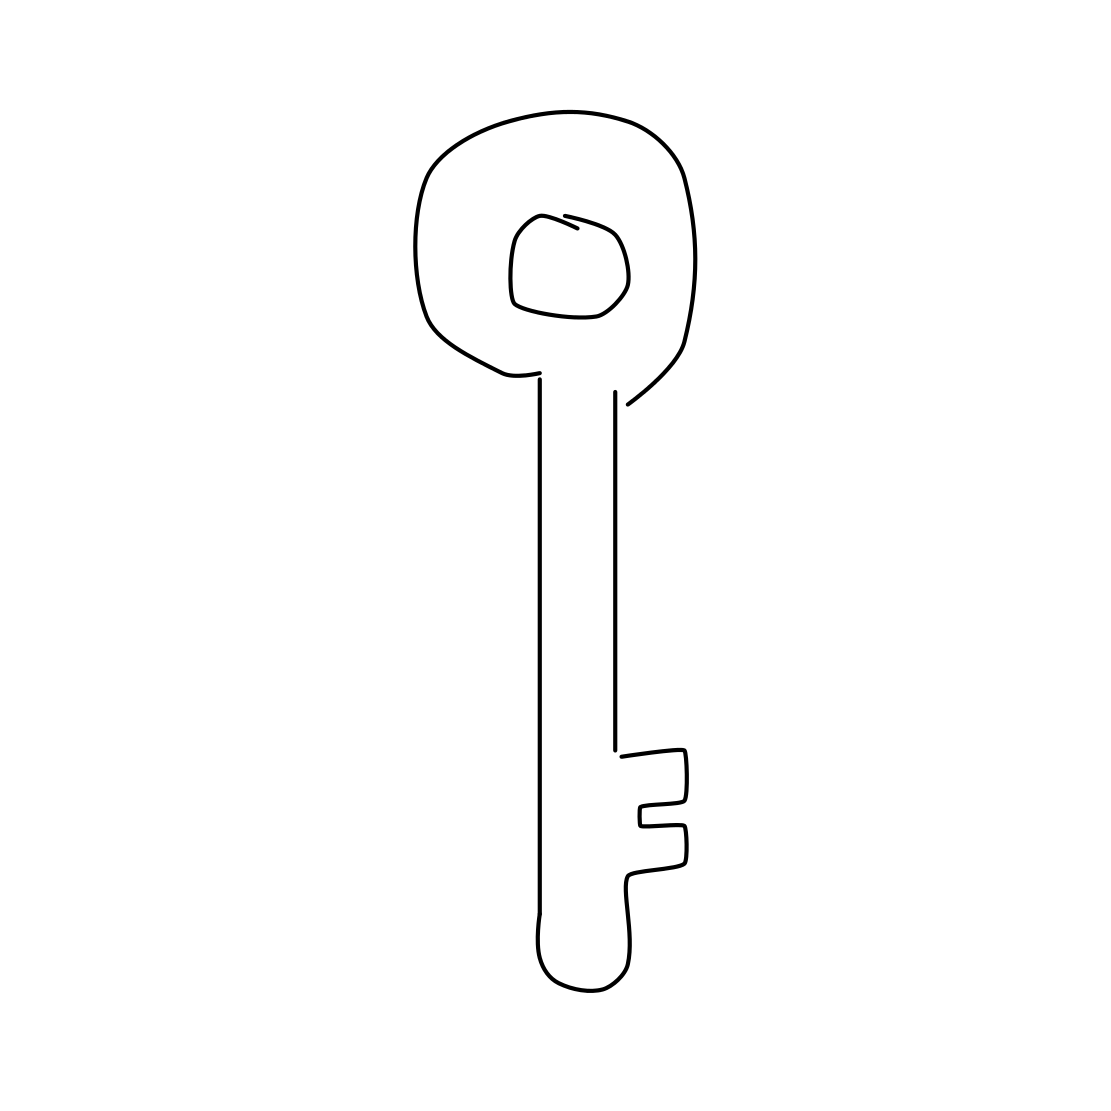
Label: key